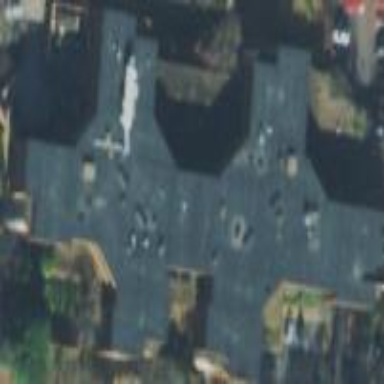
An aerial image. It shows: Hospital building.